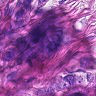
Metastatic tissue present: yes